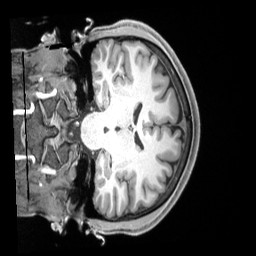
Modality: T1w
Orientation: coronal
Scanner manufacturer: siemens
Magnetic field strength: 3 T
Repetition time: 2.5 s
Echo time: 0.00218 s